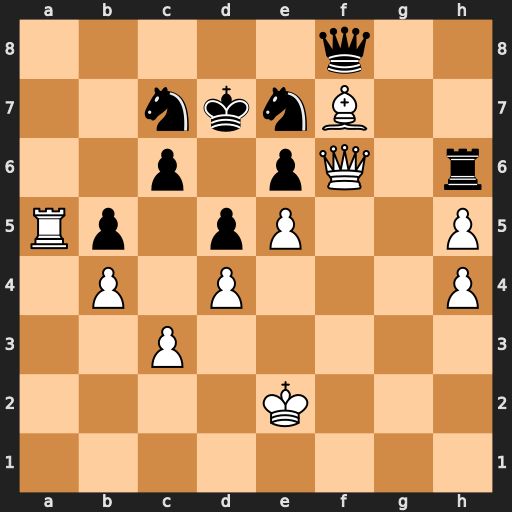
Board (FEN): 5q2/2nknB2/2p1pQ1r/Rp1pP2P/1P1P3P/2P5/4K3/8
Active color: w
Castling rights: -
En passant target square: -
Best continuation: Bxe6+ Nxe6 Ra7+ Kd8 Ra8+